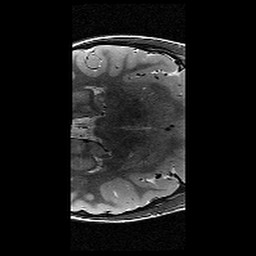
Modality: T2w
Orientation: axial
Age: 10
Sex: male
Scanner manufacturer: siemens
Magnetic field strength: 3 T
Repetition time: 9.23 s
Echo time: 0.067 s